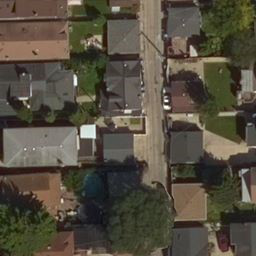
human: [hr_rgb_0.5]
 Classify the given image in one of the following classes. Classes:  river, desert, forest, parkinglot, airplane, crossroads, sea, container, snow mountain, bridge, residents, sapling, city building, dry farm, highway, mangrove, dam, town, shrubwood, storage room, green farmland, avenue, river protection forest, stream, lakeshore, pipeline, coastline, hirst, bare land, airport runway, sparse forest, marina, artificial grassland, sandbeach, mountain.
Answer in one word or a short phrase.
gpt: residents